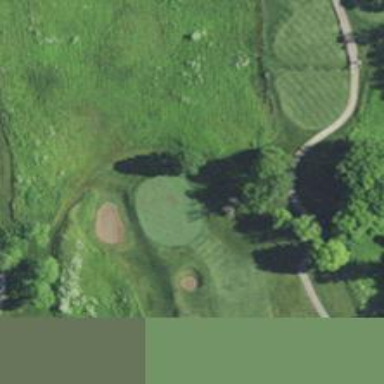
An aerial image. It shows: Golf hole.